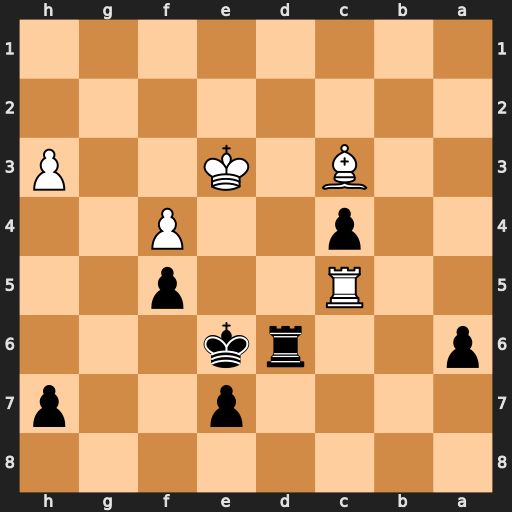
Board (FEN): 8/4p2p/p2rk3/2R2p2/2p2P2/2B1K2P/8/8
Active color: b
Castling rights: -
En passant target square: -
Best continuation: Rd3+ Ke2 Rxc3